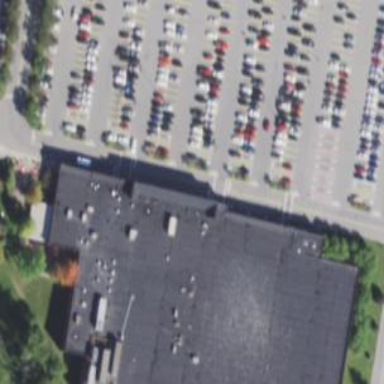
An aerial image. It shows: Retail area.